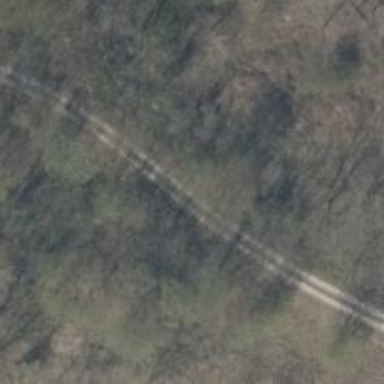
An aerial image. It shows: Track with grade 4 track type.